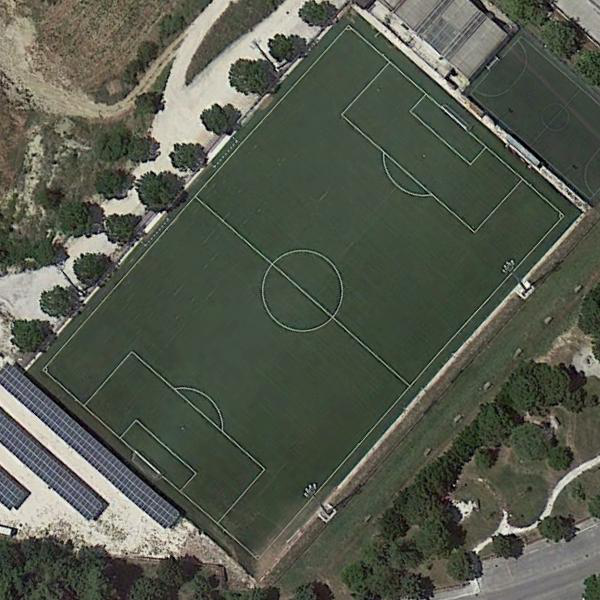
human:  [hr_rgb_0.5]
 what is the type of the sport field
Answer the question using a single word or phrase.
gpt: football field